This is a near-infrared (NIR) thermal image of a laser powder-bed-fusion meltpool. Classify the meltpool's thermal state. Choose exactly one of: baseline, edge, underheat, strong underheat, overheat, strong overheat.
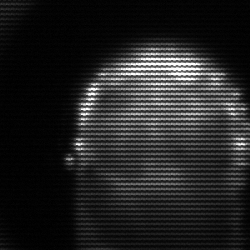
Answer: baseline